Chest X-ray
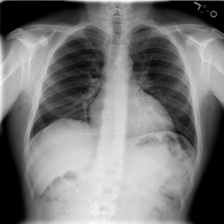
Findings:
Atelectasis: negative
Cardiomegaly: positive
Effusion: negative
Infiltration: negative
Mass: negative
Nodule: negative
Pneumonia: negative
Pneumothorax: negative
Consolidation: negative
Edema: negative
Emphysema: negative
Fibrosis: negative
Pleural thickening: negative
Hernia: negative